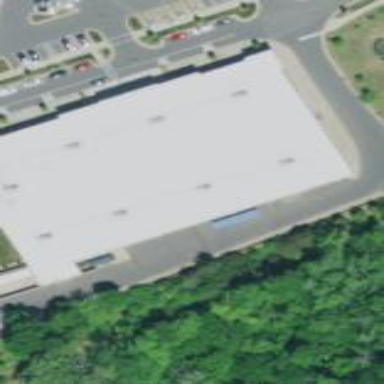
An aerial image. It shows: Retail building.